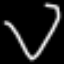
Label: diamond